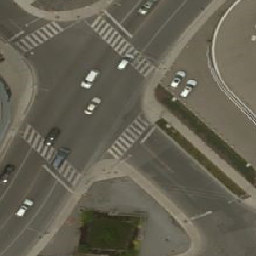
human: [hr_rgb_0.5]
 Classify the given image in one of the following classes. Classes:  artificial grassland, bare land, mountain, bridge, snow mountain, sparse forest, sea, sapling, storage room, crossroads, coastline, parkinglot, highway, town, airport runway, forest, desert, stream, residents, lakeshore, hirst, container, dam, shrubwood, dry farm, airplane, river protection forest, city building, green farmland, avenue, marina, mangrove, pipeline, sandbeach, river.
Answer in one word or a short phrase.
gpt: crossroads